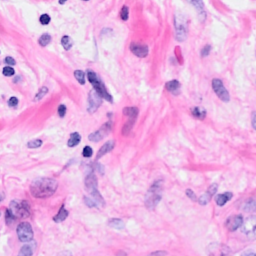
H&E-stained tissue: Breast